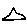
Label: triangle